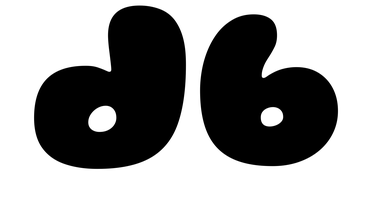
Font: Gluten_Black